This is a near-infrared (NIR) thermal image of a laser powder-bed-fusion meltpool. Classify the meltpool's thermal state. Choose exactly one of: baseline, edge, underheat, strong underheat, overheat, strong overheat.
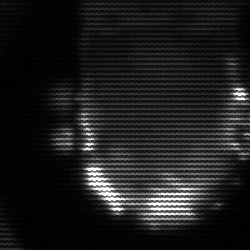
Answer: baseline